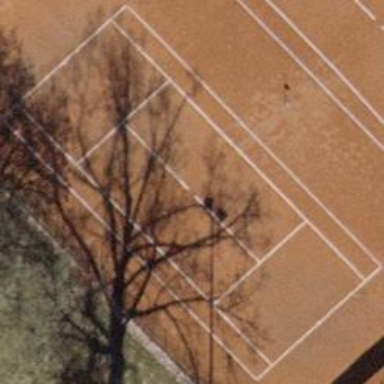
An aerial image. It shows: Clay tennis court pitch.